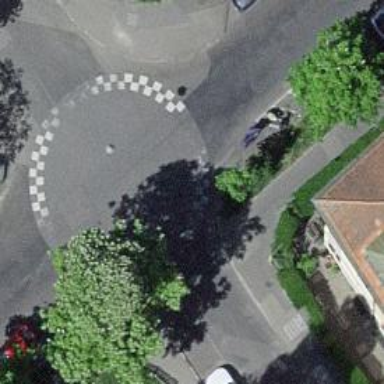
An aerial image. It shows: Regular kerb barrier.